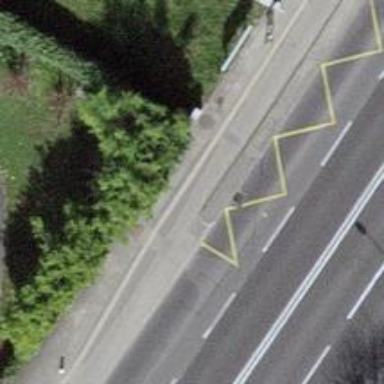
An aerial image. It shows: Asphalt platform for public transport.